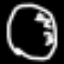
Label: clock